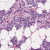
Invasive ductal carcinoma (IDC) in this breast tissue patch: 1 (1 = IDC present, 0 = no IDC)